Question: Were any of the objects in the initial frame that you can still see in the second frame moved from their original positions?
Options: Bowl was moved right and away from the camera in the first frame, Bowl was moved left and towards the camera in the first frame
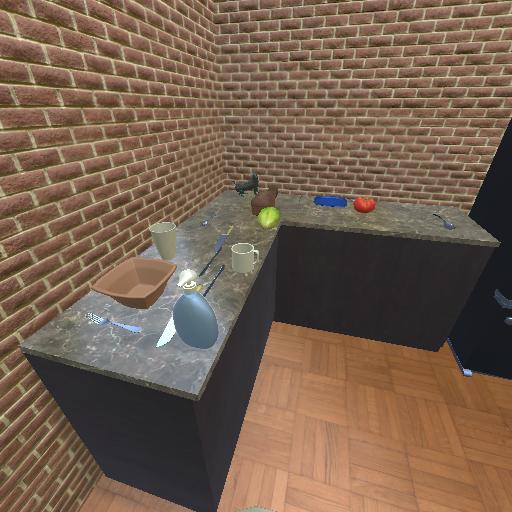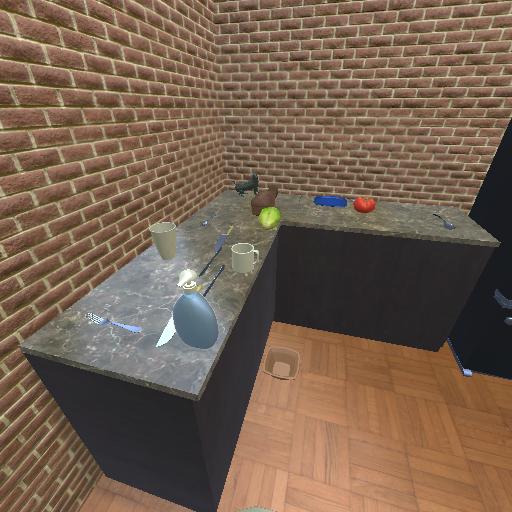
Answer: Bowl was moved right and away from the camera in the first frame